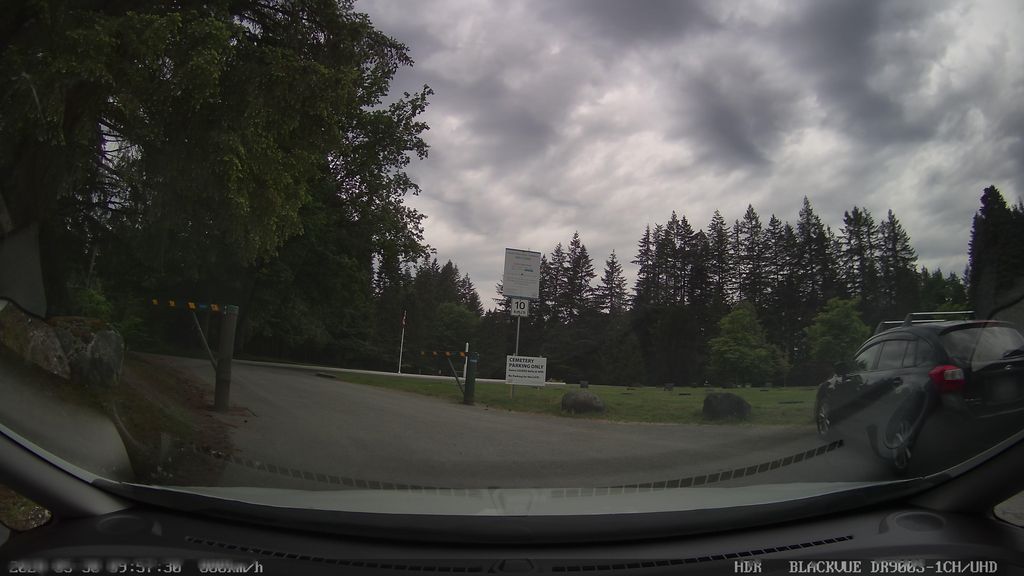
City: vancouver